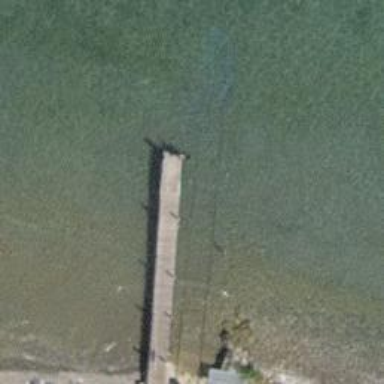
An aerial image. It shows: Man-made pier.